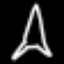
Label: The Eiffel Tower